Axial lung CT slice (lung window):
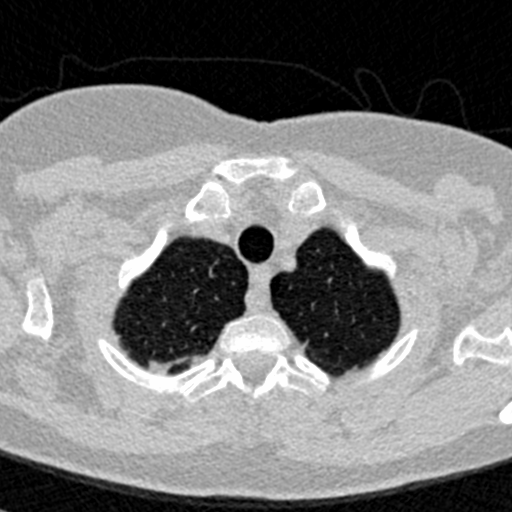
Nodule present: no